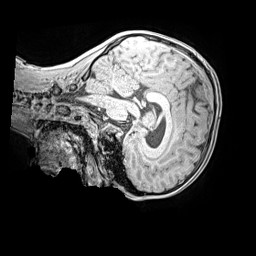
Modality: MP2RAGE
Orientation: sagittal
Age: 9
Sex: male
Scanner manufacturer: siemens
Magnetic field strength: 3 T
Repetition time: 4 s
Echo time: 0.00299 s